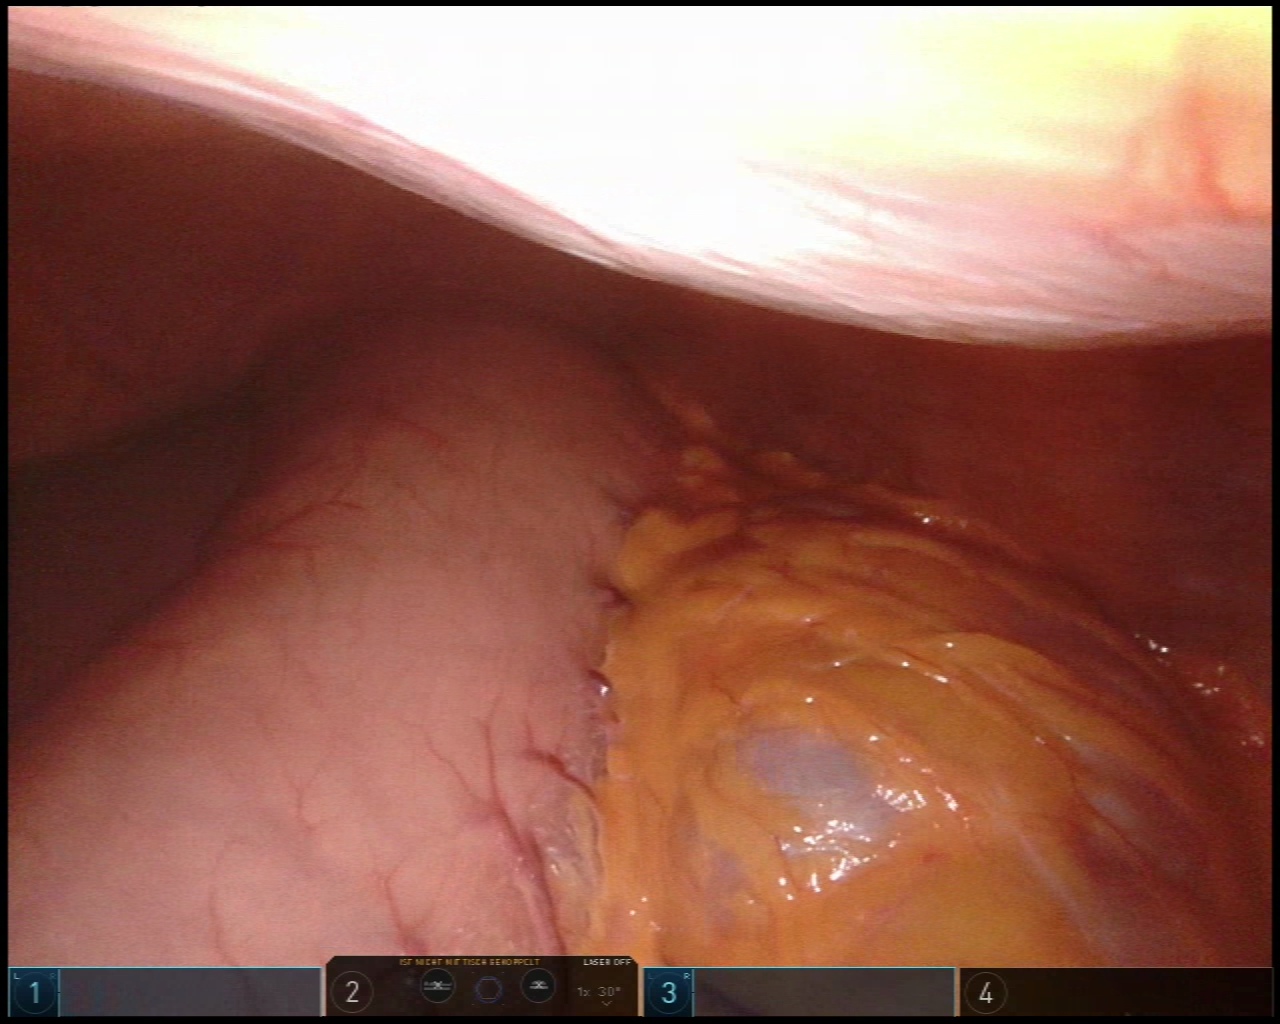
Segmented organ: abdominal_wall
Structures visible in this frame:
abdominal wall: yes
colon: yes
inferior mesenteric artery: no
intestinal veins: no
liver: yes
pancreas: no
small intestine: no
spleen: no
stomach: yes
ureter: no
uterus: no
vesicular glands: no